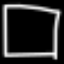
Label: square